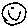
Label: smiley face